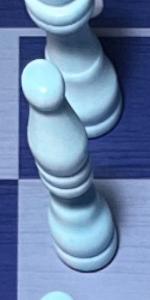
Label: Bishop_White